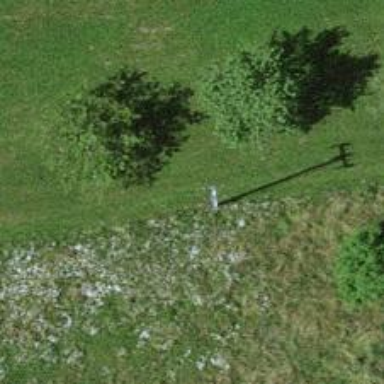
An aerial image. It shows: Power pole.